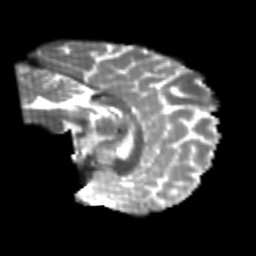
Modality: T2w
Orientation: sagittal
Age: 24
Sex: female
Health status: healthy
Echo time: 0.074 s